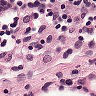
Metastatic tissue present: no